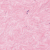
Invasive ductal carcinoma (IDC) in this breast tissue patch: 0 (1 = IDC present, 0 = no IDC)